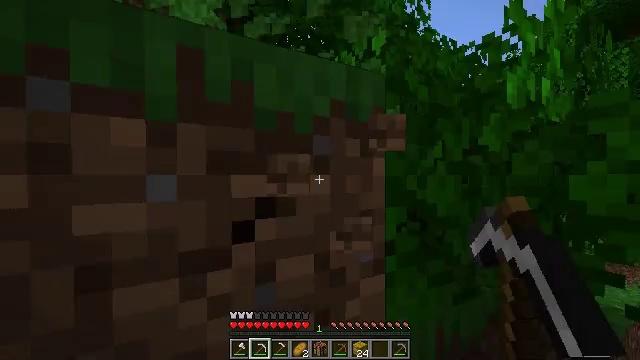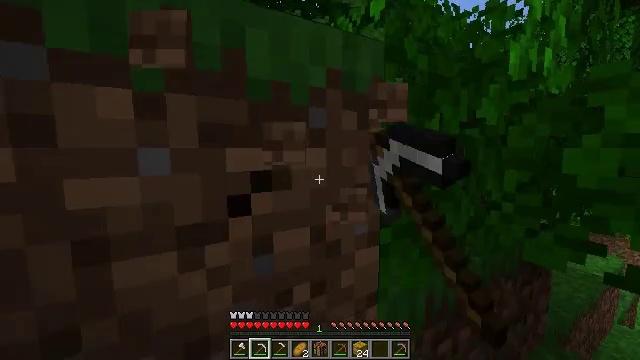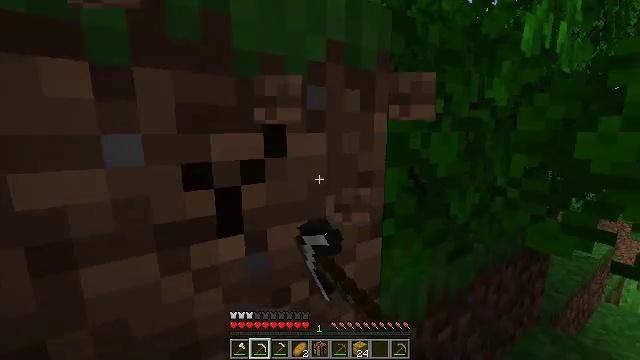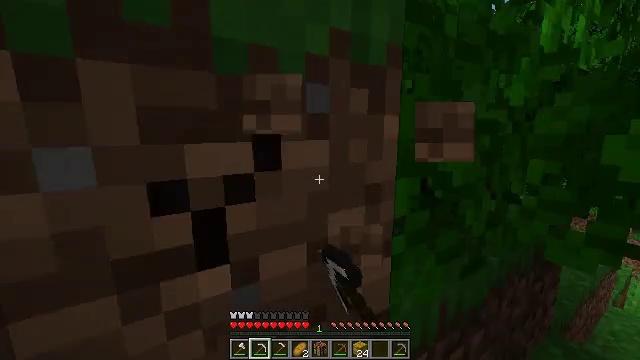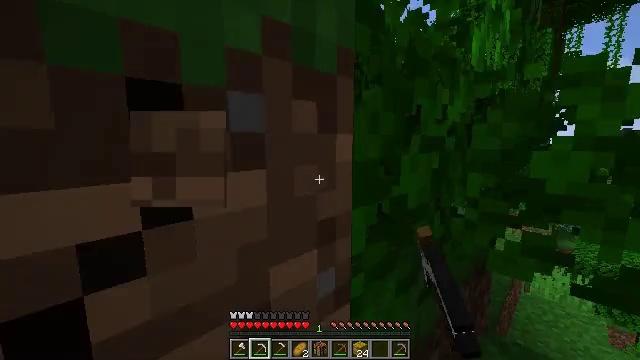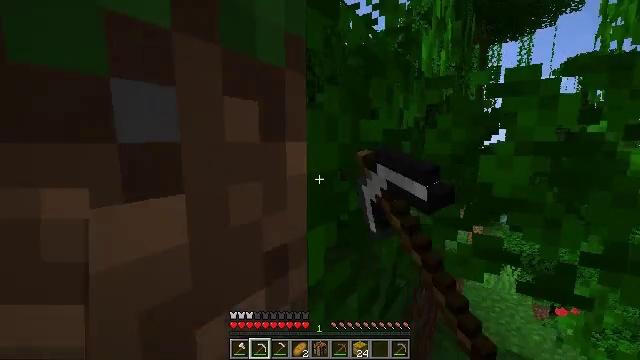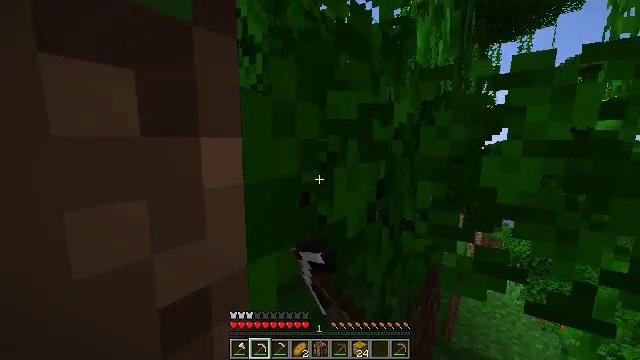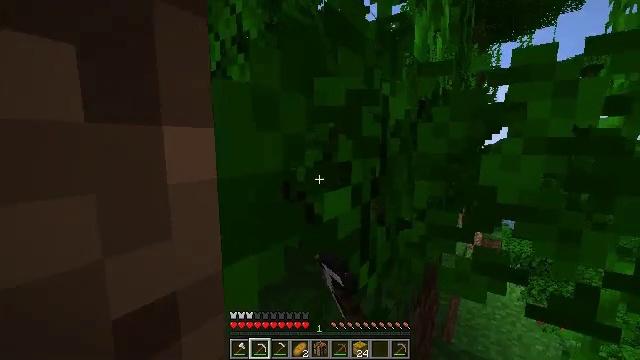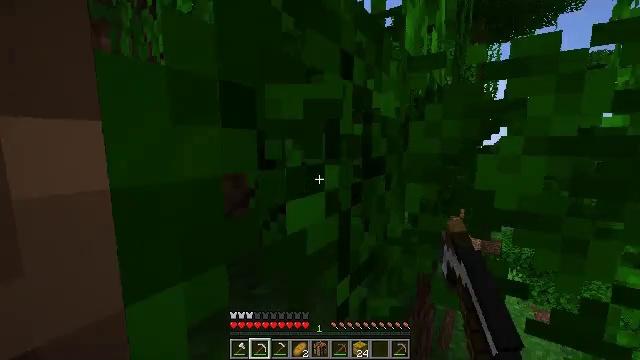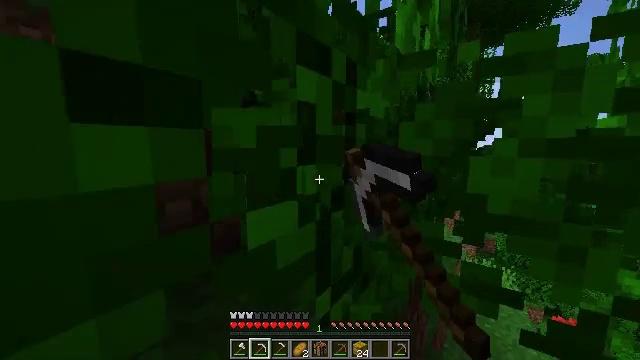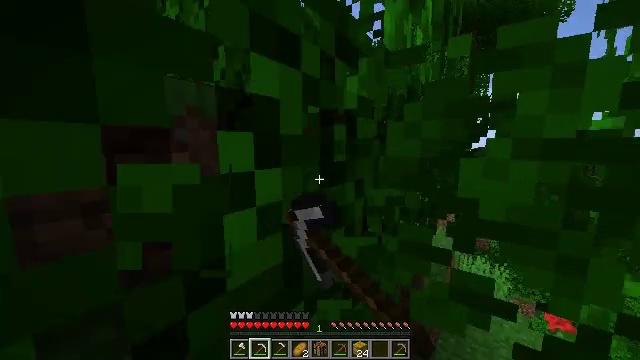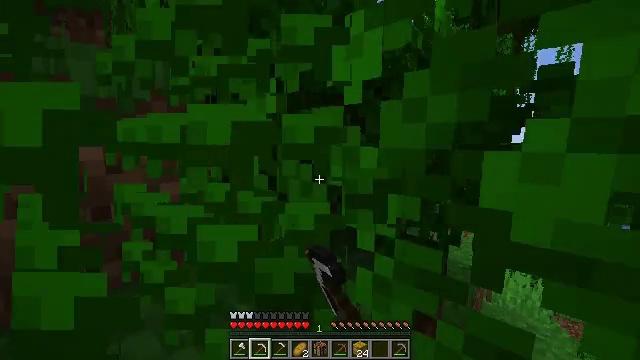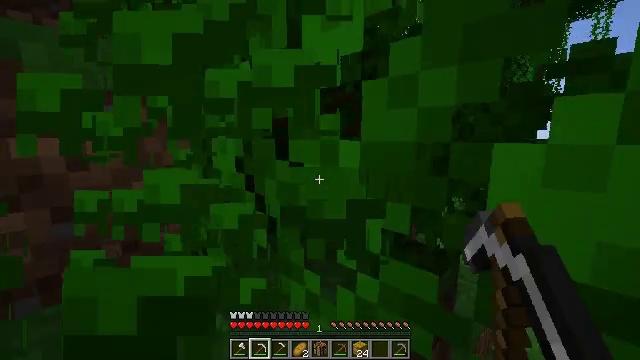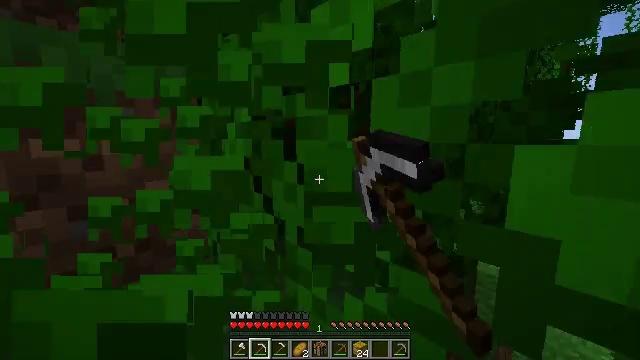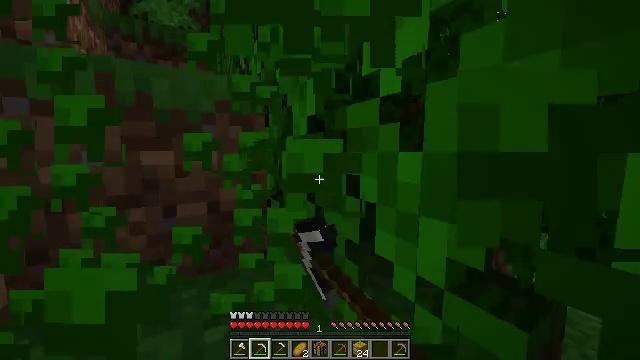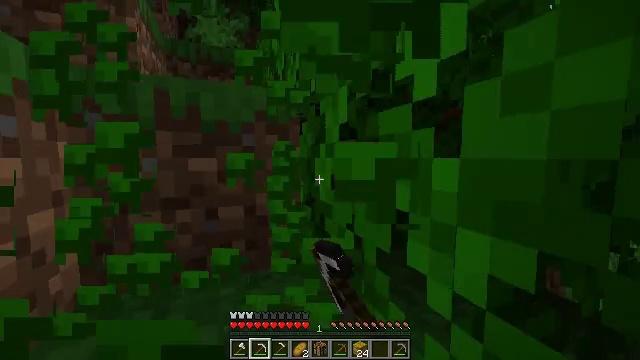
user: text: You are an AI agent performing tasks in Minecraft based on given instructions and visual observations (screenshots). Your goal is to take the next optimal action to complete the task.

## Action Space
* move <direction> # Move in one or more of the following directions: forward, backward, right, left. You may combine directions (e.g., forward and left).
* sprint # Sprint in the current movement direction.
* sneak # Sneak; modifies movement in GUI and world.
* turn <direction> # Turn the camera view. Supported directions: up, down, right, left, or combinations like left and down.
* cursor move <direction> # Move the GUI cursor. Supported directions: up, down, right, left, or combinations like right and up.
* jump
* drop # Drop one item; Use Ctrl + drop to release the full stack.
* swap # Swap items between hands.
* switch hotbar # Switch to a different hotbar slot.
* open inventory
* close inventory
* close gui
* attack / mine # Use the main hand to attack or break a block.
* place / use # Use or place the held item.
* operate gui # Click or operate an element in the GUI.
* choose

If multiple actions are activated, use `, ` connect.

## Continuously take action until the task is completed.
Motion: motion action
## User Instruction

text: Trim the tree by mining oak leaves.
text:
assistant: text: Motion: turn right and down, attack / mine
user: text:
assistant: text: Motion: move forward, turn down, attack / mine
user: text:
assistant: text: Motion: move forward, attack / mine
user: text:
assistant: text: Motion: move forward, turn right and up, attack / mine
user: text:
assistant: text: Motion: move forward, turn right, attack / mine
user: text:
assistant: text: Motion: attack / mine
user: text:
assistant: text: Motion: attack / mine
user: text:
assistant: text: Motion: move forward, attack / mine
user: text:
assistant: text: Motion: move forward, attack / mine
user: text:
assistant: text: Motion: move forward, attack / mine
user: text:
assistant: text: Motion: move forward, turn left, attack / mine
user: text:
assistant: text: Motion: turn left, attack / mine
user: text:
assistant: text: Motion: turn left, attack / mine
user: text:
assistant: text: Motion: turn left and up, attack / mine
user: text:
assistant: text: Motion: turn left and up, attack / mine
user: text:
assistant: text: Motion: attack / mine
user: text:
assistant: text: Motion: attack / mine